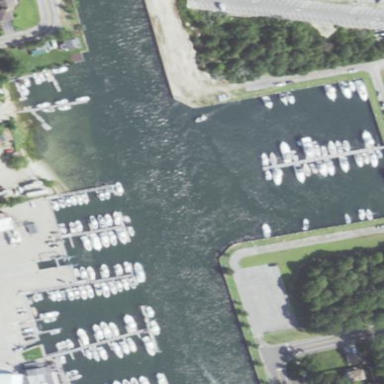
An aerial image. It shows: Marina area for leisure land.